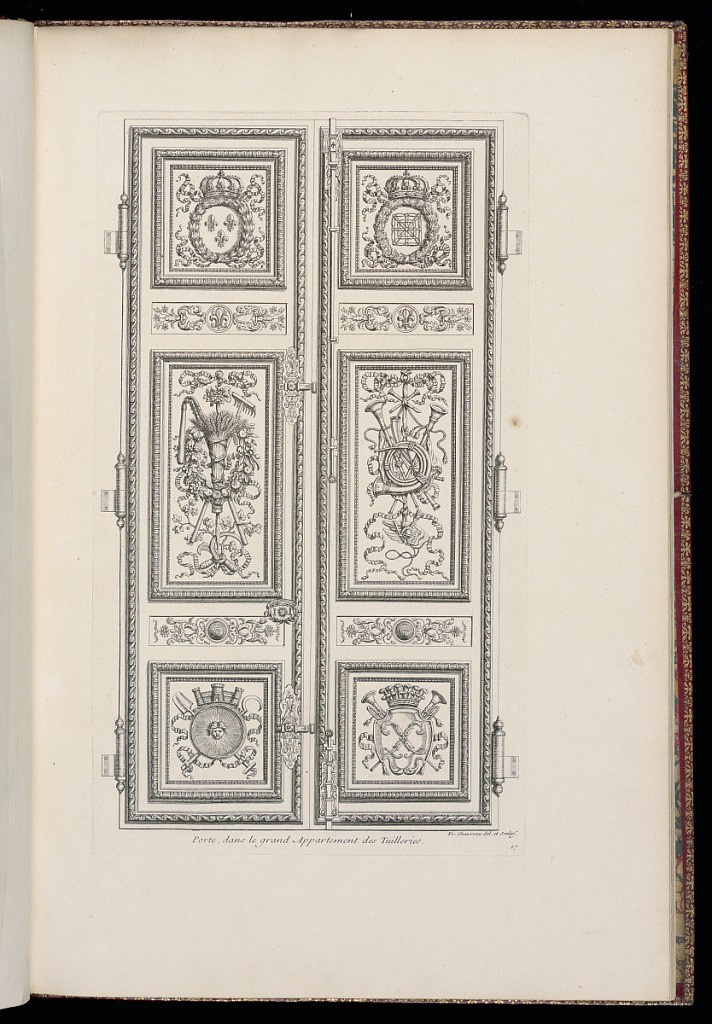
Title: Porte, dans le grand Appartement des Tuilleries.
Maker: François Chauveau, French, 1613 – 1676
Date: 1710
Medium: Etching on laid paper
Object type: Bound print
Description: Seventeenth plate from a series of prints depicting the ornament and interiors of the King's apartment at the Royal palaces of the Louvre and the Tuileries, part of the Cabinet du Roi (King's Cabinet) series published by the Imprimerie Royale. The plate illustrates a double door from the Grand Apartment of the Tuileries Palace. The doors each have five ornamental panels and framed with egg and dart and wave running patterned borders. The panels feature heraldic devices, laurel leaf garlands, interlaced L's, fleurs-de-lys, crowns, Apollo's head, palmettes, acanthus leaves, fleurons, flowers, fruits, trophies with horns and with agricultural attributes, cornucopias, ribbons, and rosettes. The locks are highly decorative with similar ornament. The plate is titled, signed, and numbered.